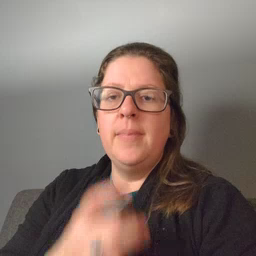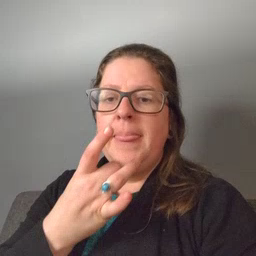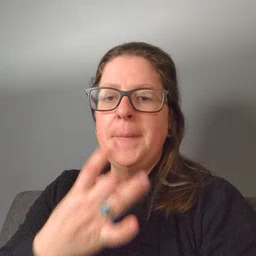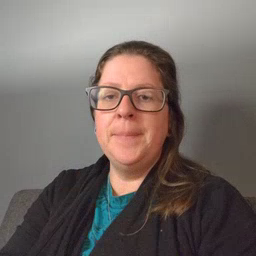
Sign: lamp